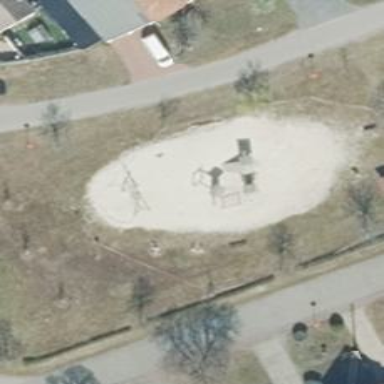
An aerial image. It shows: Playground area for leisure activities on the land.